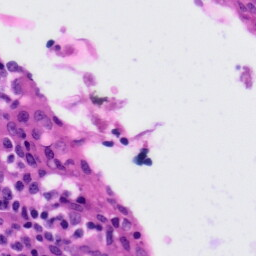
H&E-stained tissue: Tonsil